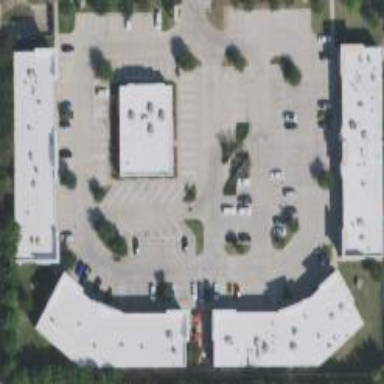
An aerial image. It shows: Retail area.